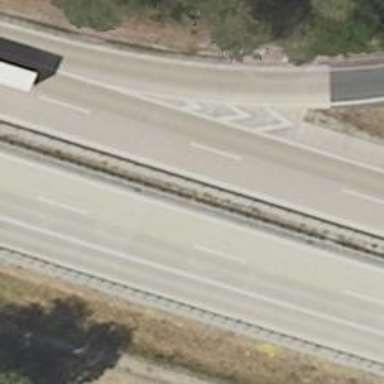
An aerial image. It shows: Asphalt motorway.